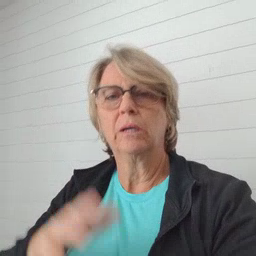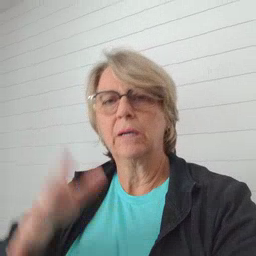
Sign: hair